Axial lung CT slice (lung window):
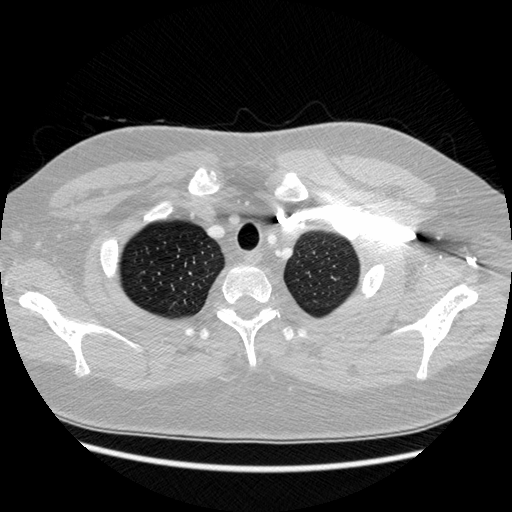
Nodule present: no